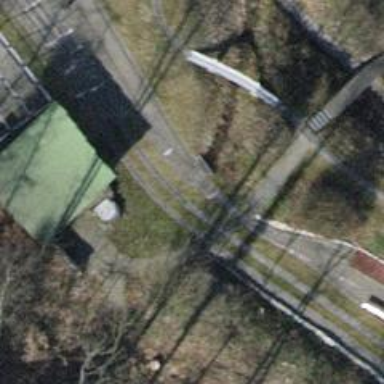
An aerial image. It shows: Miniature railway located in service yard.